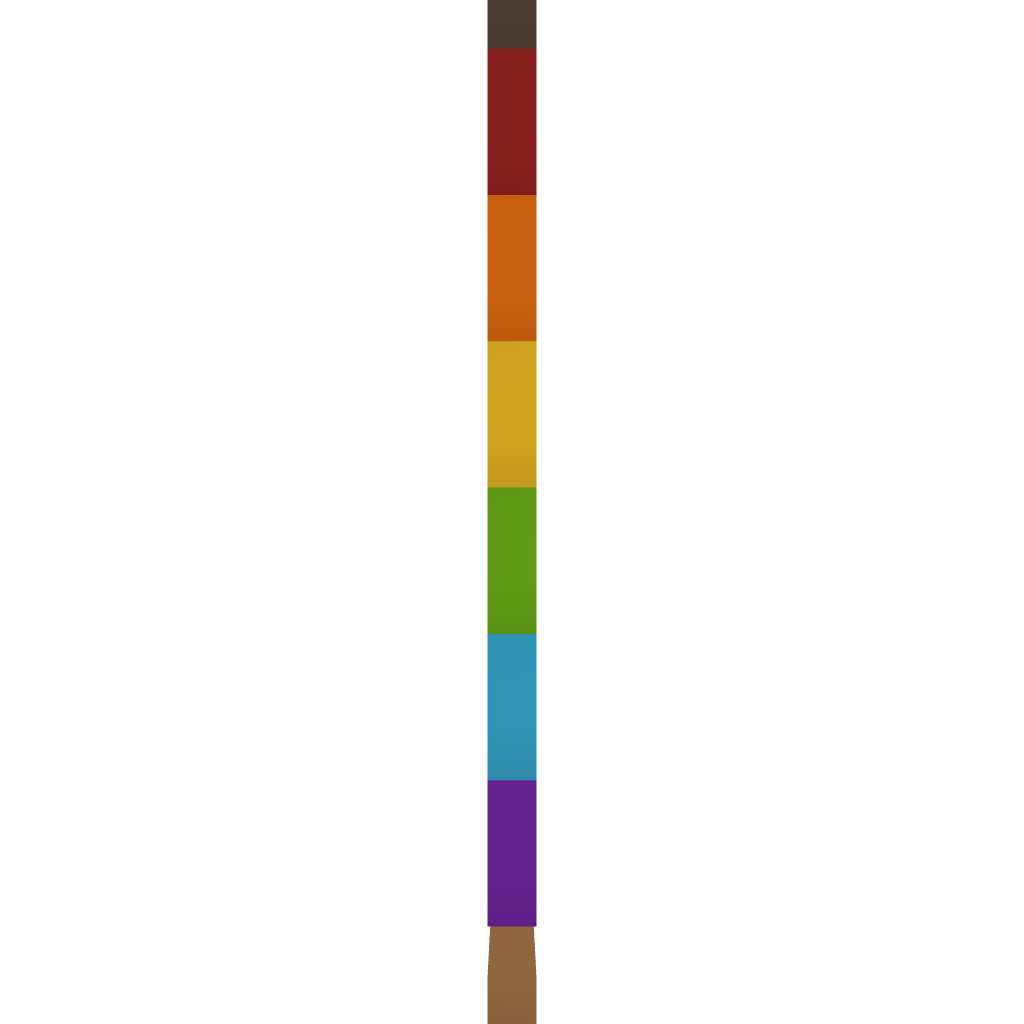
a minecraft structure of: HUGE nyan cat